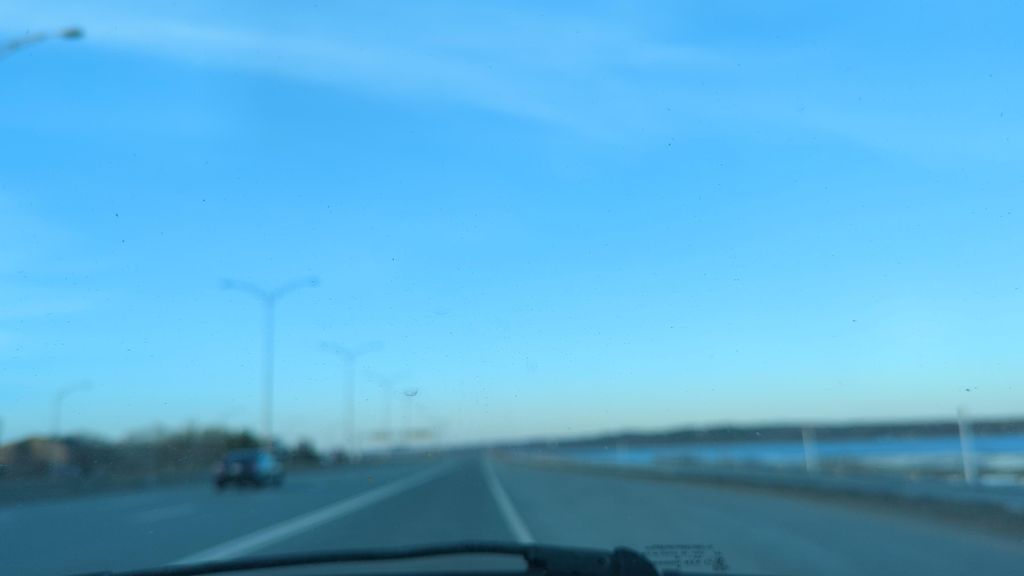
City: quebec_city